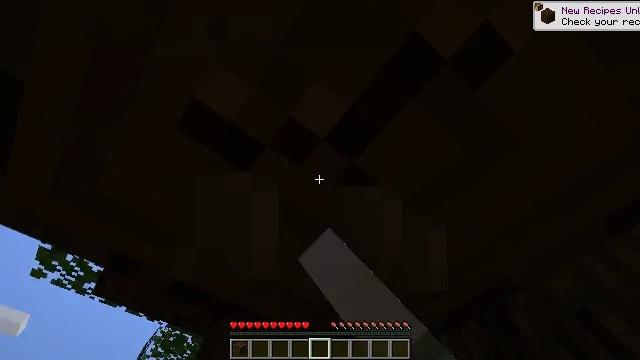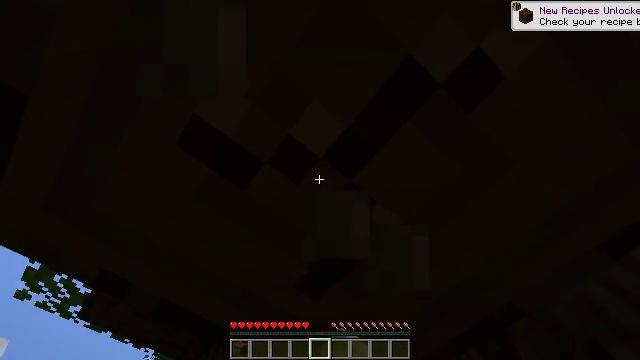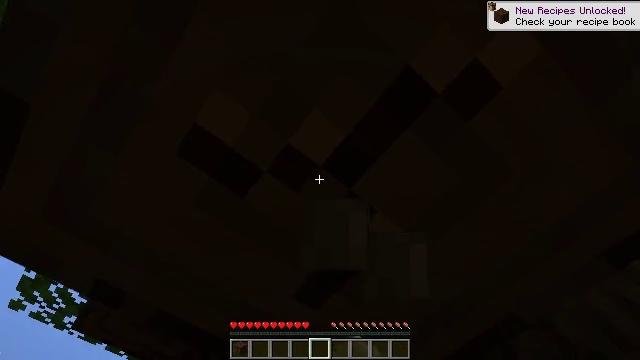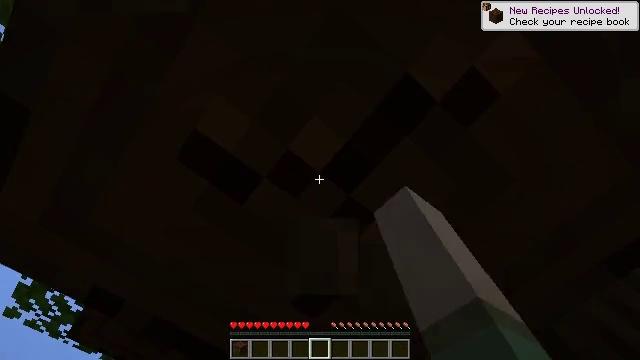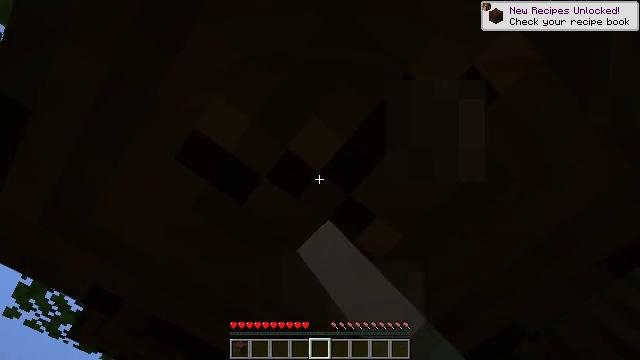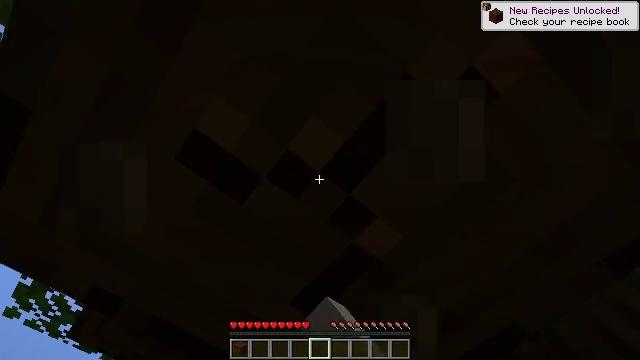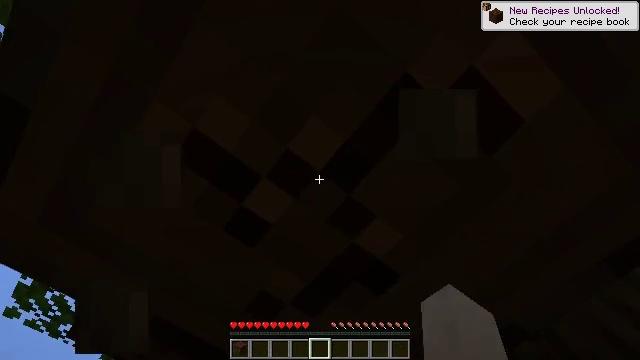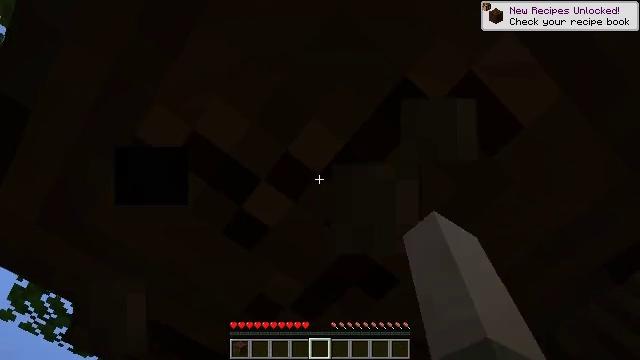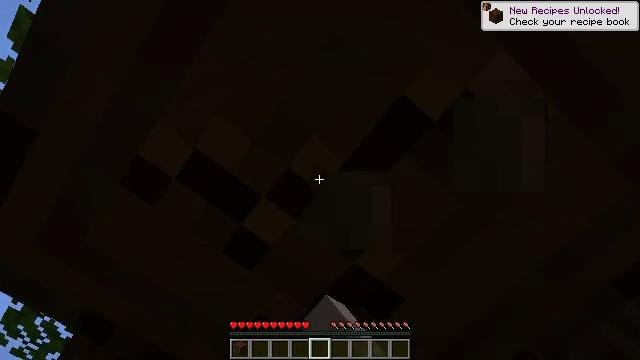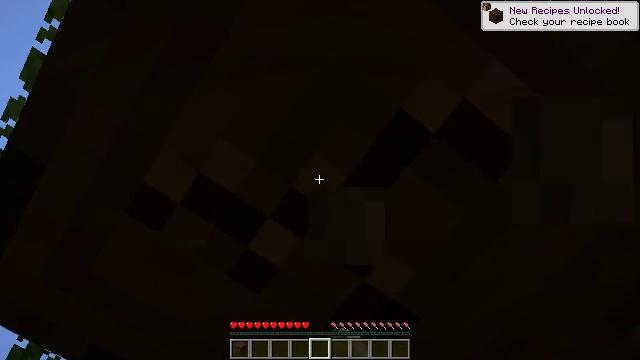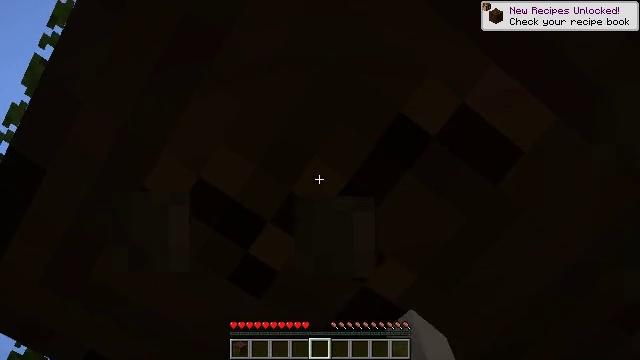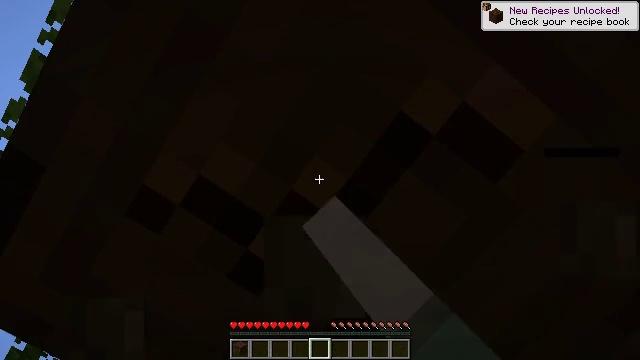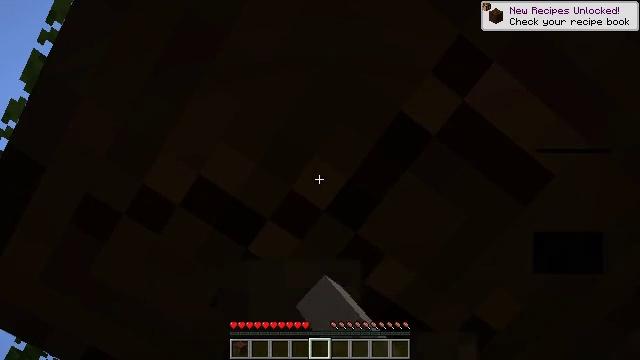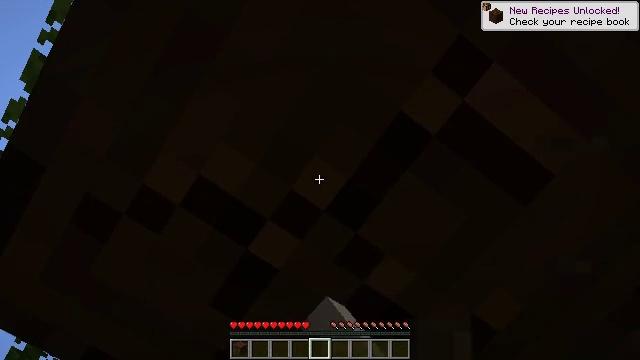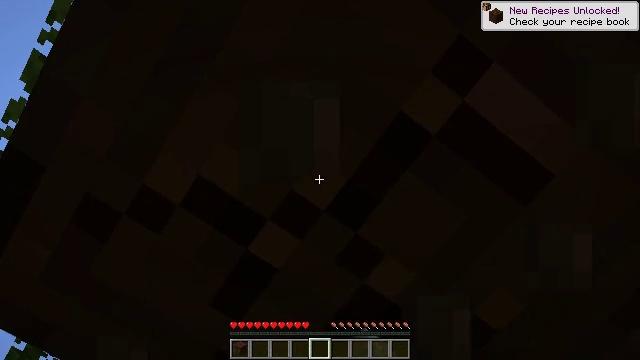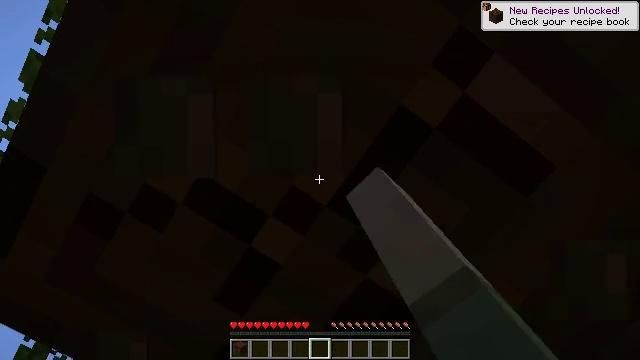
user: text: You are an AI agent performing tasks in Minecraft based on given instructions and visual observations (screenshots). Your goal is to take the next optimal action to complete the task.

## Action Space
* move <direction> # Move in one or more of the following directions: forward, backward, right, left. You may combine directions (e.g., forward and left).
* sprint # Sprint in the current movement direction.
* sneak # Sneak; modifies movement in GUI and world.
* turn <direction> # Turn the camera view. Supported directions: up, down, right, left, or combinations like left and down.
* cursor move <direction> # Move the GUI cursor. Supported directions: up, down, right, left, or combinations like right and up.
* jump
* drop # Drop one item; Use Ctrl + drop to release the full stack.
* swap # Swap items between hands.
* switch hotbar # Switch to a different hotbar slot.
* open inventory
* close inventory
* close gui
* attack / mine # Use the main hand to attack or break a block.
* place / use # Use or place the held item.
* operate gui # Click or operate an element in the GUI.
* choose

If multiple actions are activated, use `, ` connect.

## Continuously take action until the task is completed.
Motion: motion action
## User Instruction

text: Chop down the dark oak log.
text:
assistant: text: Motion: turn up, attack / mine
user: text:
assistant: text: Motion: turn up, attack / mine
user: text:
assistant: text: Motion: turn up, attack / mine
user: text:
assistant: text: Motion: attack / mine
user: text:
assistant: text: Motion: attack / mine
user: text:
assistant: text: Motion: attack / mine
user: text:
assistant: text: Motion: attack / mine
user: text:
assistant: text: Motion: turn up, attack / mine
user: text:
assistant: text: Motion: turn left and up, attack / mine
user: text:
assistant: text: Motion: attack / mine
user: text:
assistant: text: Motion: attack / mine
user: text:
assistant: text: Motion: attack / mine
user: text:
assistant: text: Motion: attack / mine
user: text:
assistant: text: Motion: attack / mine
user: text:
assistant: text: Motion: turn left and down, attack / mine
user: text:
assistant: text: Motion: attack / mine
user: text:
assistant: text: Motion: attack / mine
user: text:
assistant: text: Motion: attack / mine
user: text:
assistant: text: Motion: attack / mine
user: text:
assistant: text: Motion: attack / mine
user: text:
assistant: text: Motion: attack / mine
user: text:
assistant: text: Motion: attack / mine
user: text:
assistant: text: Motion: attack / mine
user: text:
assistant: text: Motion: attack / mine
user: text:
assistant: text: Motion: attack / mine
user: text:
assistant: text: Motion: attack / mine
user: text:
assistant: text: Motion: attack / mine
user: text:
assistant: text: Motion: attack / mine
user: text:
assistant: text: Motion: attack / mine
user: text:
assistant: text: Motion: attack / mine